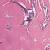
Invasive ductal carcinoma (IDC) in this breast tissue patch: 0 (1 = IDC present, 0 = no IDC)